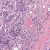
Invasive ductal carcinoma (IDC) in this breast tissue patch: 1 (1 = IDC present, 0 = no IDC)